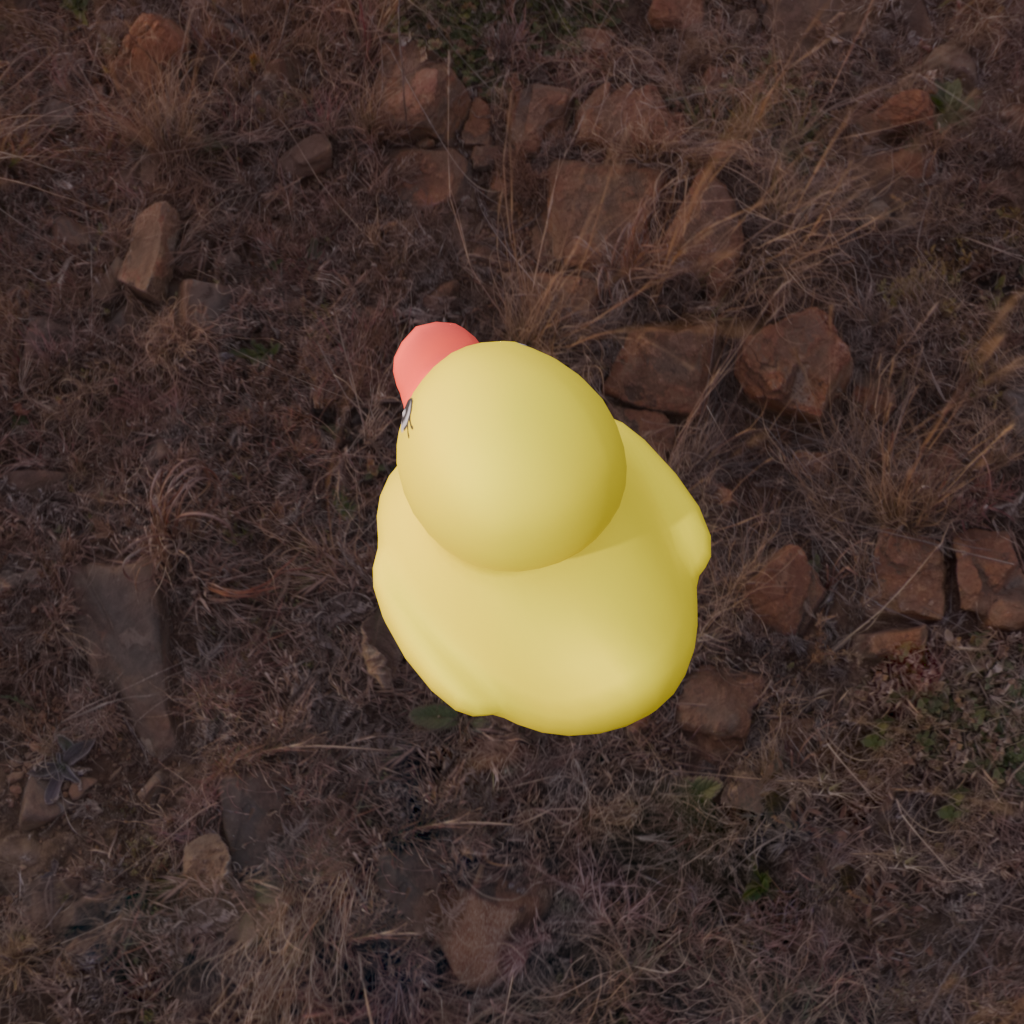
an image of a yellow rubber duck seen from <back_left_top> in a rural landscape at sunset with a colorful sky.